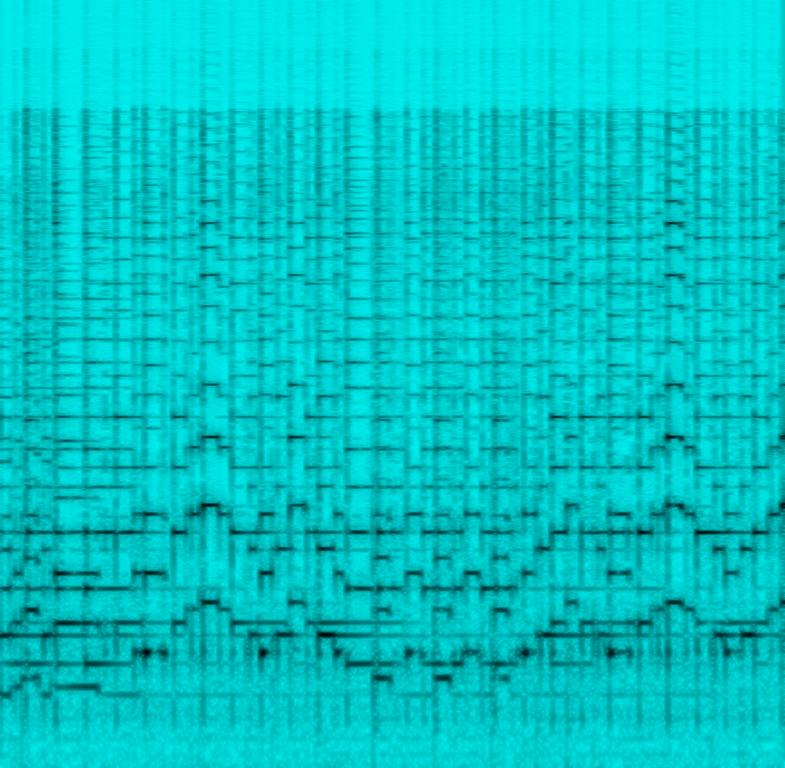
The low quality recording features a picked mandolin solo melody. Even though the recording is noisy and in mono, it gives off joyful and happy vibes.